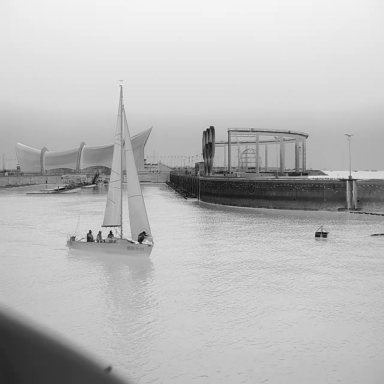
There is a sailboat in the infrared image.